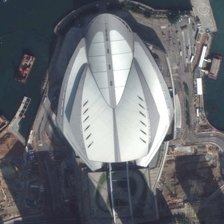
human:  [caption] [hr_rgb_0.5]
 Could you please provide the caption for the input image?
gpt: a white center building is near a river .

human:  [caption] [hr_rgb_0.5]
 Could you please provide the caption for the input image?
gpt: a white center building is near a river .

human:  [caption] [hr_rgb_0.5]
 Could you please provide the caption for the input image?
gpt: a white center building is near a river .

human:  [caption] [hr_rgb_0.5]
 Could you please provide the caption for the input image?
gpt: a white center building is near a river .

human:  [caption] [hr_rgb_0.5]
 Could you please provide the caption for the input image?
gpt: a white center building is near a river .